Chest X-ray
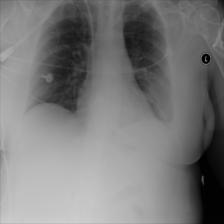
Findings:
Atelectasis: positive
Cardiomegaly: negative
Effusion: positive
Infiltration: negative
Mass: negative
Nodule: negative
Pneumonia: negative
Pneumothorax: negative
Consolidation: negative
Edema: positive
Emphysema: negative
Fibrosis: negative
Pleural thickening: negative
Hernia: negative